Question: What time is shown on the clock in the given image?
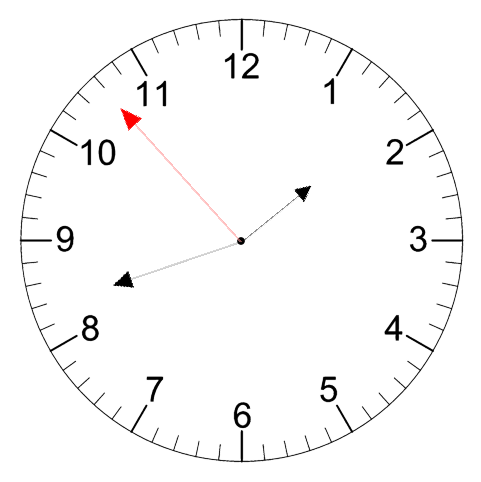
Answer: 01:41:53